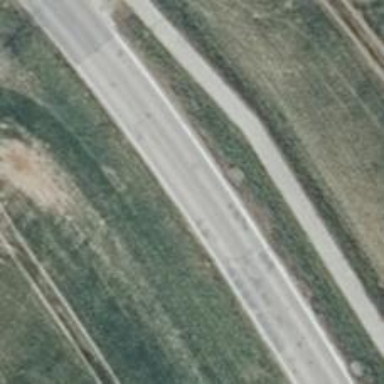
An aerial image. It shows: Secondary road with asphalt surface.